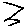
Label: zigzag